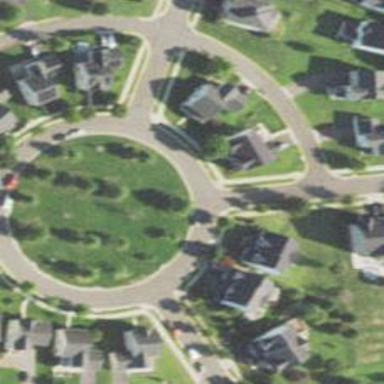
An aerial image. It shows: Roundabout on residential road.